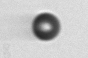
Label: bead